Question: '''
library(lattice)
dd = data.frame(person = c("A", "A", "A",
"B", "B", "B",
"C", "C", "C"),
score = c("100", "50", "90",
"20", "40", "60",
"10", "50", "30"),
year = c("2001", "2002", "2003",
"2001", "2002", "2003",
"2001", "2002", "2003"))
>dd
person score year
1 A <PHONE>
2 A 50 2002
3 A 90 2003
4 B 20 2001
5 B 40 2002
6 B 60 2003
7 C 10 2001
8 C 50 2002
9 C 30 2003
'''
I'm interested in seeing how the distribution of the people's scores changed over the years. And I would like to use boxplots to display this information. I would like to use 'bwplot()' from the 'lattice' library. I am having trouble visualizing and coding...so I know that I would want the scores to be on 1 axis. On the other axis I want the year. So for each year I want to plot distribution of scores from persons A, B, and C. So In total I want to have 3 boxplots, one for the scores in 2001, one for the scores in 2002, and one for the scores in 2003. However, I tried
'''
bwplot(dd$score, groups = dd$year)
'''
But that did not work out.
Edit: I tried 'bwplot(score ~ year, dd, horiz = F)' but I got this instead.

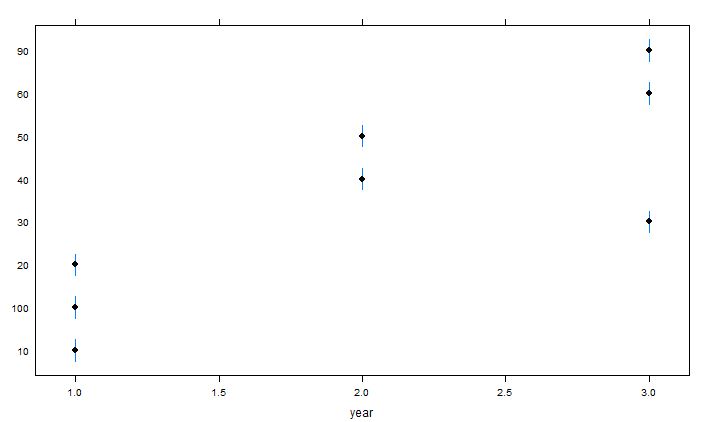
Answer: I assume you mean something like
'''
dd$score <- as.numeric(as.character(dd$score))
bwplot(score~year, dd, horiz=FALSE)
'''
(This assumes 'year' is a factor as it is in your sample data. If it's numeric, use 'factor(year)')
Note that most Lattice functions expect a formula as the first parameter, not a simple vector; and typically you use 'groups=' for different colors in Lattice while simply supplying a factor variable in the formula will trigger the categorical behavior.